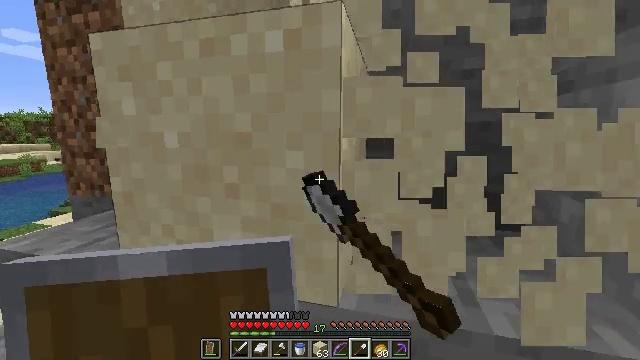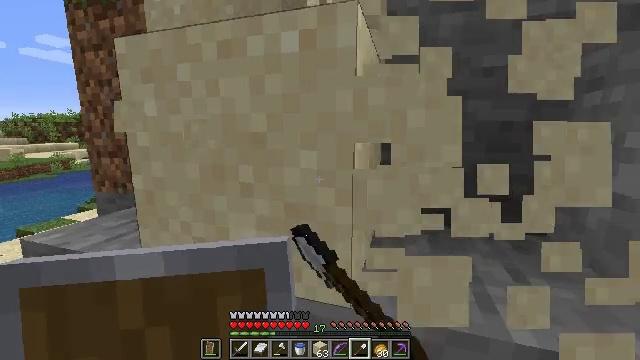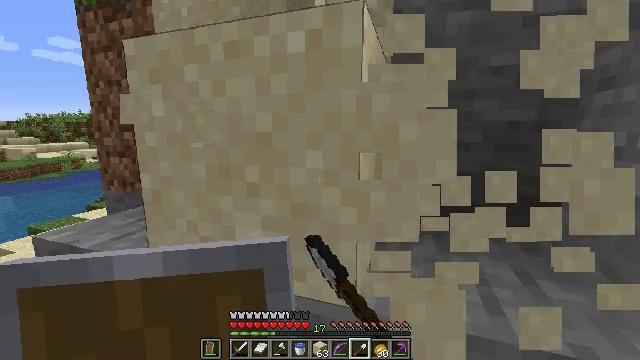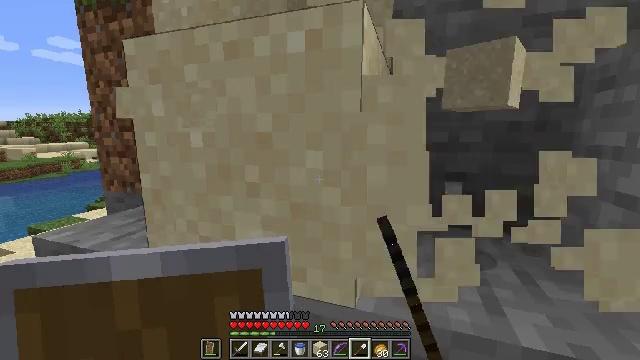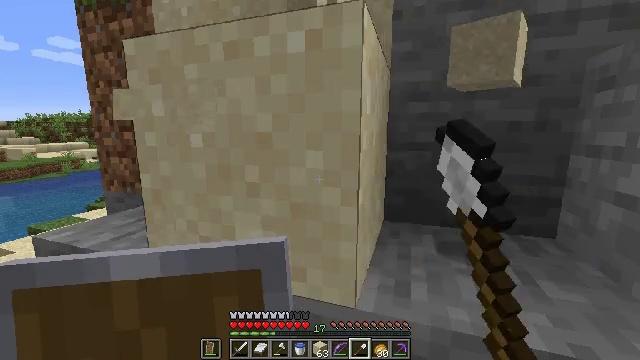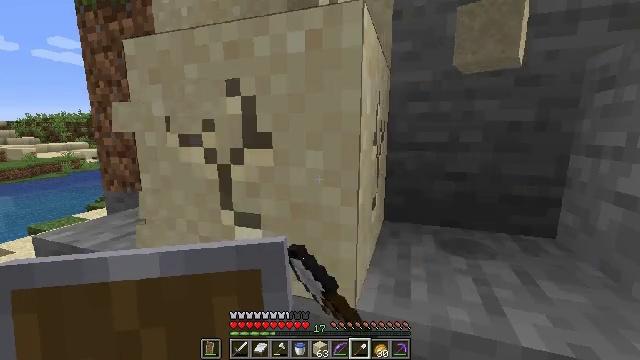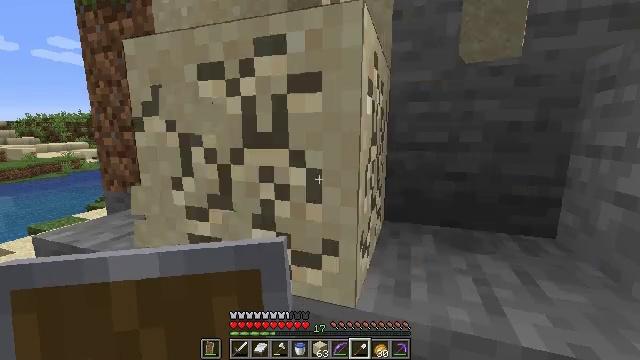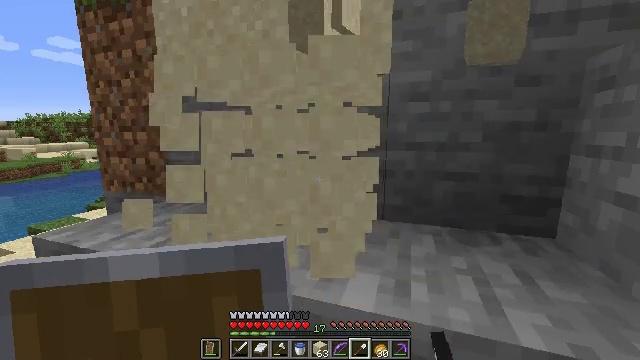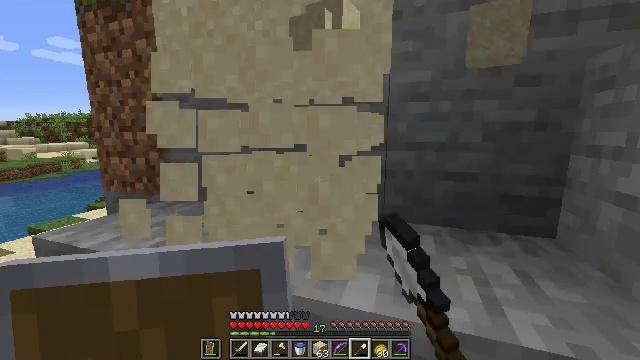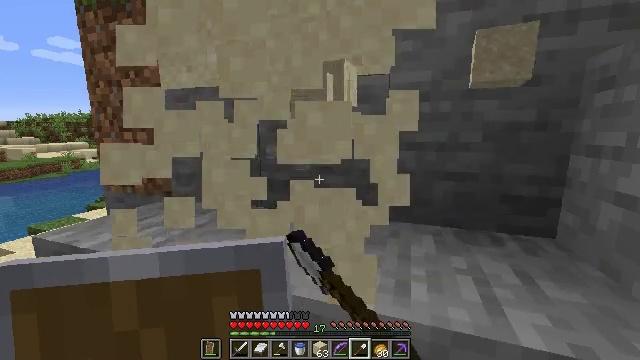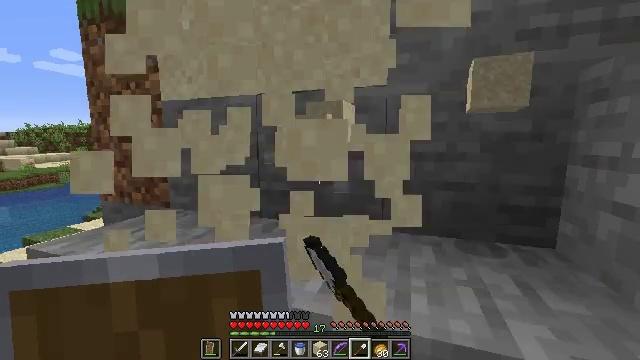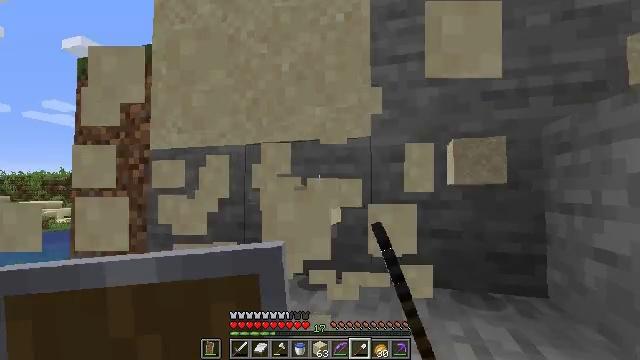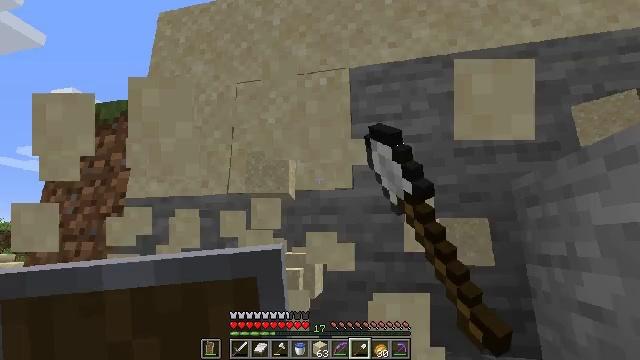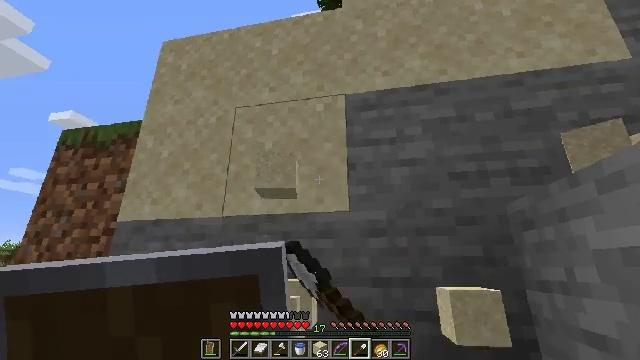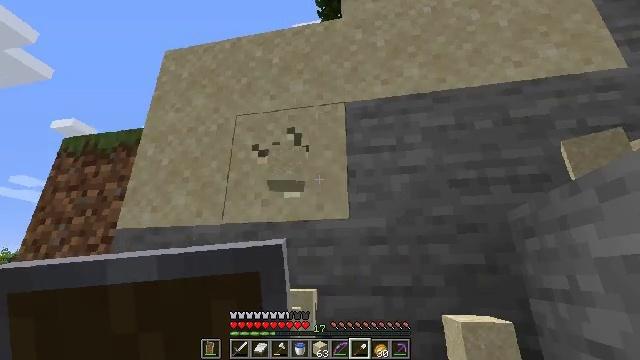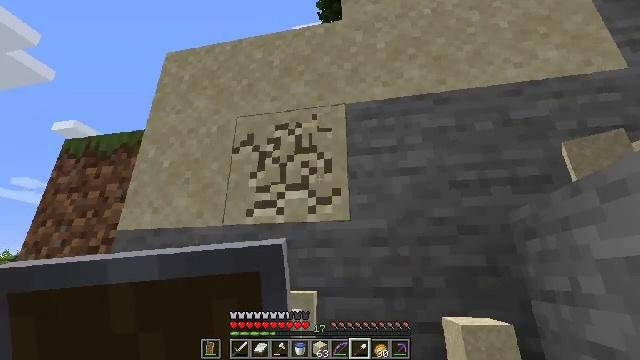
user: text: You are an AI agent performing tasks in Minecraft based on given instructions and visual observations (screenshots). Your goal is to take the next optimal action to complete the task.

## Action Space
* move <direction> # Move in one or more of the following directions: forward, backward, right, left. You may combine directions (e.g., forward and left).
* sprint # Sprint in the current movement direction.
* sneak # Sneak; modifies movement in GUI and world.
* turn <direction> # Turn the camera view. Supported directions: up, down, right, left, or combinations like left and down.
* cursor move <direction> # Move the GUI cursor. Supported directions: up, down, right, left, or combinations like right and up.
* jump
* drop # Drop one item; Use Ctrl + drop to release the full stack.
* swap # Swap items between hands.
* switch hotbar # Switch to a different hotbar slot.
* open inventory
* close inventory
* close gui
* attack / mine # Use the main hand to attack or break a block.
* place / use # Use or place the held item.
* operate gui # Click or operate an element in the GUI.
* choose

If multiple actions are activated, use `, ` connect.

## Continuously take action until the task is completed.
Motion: motion action
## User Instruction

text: Collect sand to make glass.
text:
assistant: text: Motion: turn left, attack / mine
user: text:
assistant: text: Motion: turn left, attack / mine
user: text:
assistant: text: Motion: attack / mine
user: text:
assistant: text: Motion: attack / mine
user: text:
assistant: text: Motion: attack / mine
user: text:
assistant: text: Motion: attack / mine
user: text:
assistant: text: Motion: attack / mine
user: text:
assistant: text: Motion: attack / mine
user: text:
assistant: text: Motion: attack / mine
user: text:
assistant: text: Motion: turn up, attack / mine
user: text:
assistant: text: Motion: turn right and up, attack / mine
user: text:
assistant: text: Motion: turn right and up, attack / mine
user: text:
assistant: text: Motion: turn up, attack / mine
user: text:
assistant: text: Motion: turn up, attack / mine
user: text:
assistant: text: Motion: attack / mine
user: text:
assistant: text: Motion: attack / mine
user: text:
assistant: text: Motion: attack / mine
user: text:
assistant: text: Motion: attack / mine
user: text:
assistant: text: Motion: turn left, attack / mine
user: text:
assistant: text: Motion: turn left, attack / mine
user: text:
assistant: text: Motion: turn left, attack / mine
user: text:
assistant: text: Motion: attack / mine
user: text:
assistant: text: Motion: attack / mine
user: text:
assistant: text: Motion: attack / mine
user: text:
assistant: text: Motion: attack / mine
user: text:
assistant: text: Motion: turn down, attack / mine
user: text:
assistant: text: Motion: attack / mine
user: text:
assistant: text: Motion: attack / mine
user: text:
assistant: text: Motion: attack / mine
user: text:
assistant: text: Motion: attack / mine